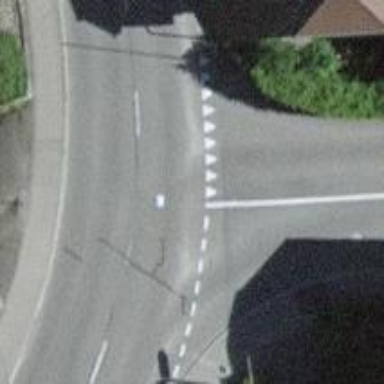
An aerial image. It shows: Road with "give way" sign.